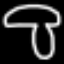
Label: mushroom